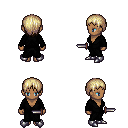
a pixel art fantasy rpg character, female body template, human, dark skin, gray robe, teal pants, white blonde plain hairstyle, metal boots, dagger, four views (front, back, left, right), 2x2 character sprite sheet, small pixel art, hard edges, no anti-aliasing